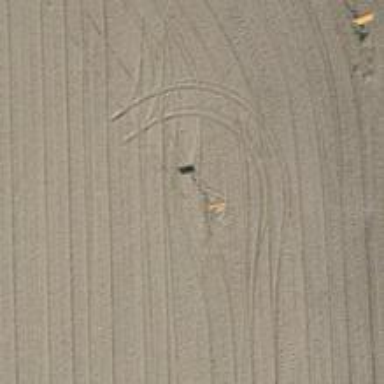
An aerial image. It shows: Pole with roof-covered pipeline marker.